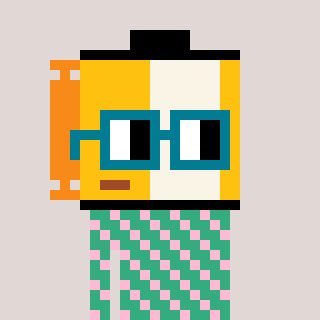
a pixel art character with square dark green glasses, a film roll-shaped head and a teal-colored body on a warm background